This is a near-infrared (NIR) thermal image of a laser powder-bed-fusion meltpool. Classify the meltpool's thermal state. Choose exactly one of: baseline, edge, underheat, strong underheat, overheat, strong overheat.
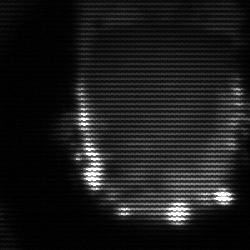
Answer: baseline